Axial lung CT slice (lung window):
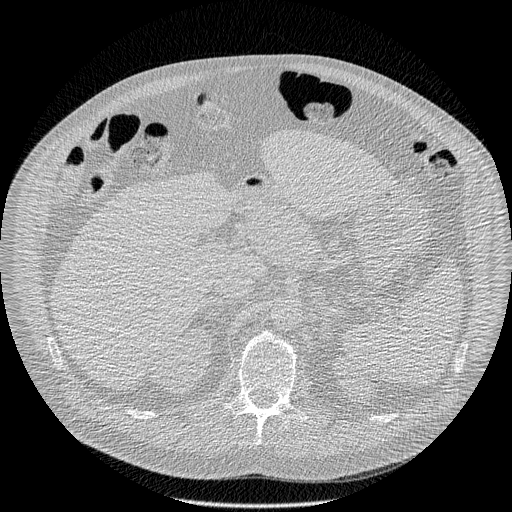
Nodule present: no